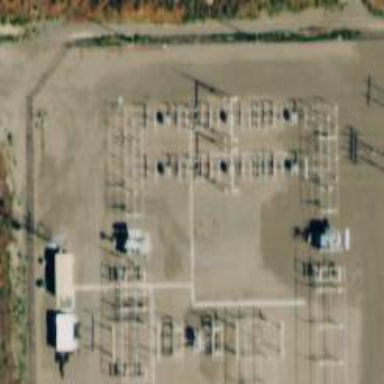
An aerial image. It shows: Switch for power supply.